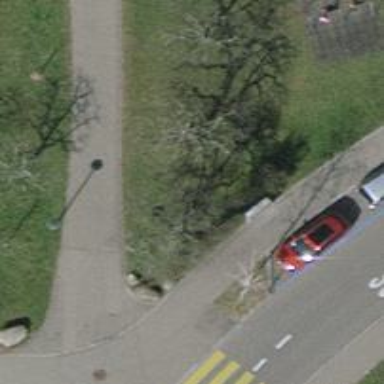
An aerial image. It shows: Power utility street cabinet.